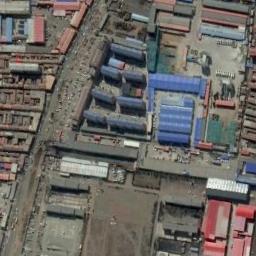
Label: industrial_area